Brain MRI, modality: ceT1
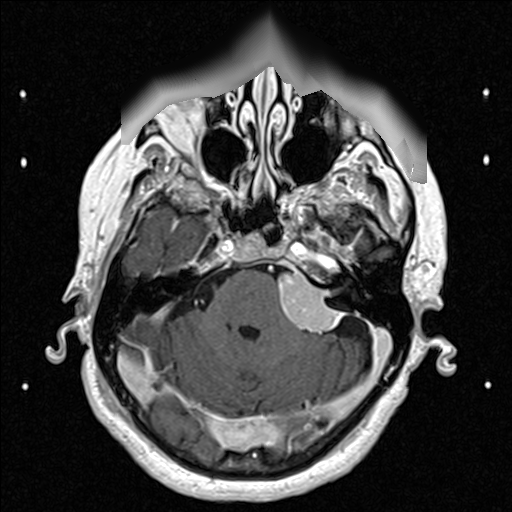